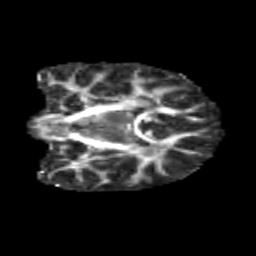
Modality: FA
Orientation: coronal
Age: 9
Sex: female
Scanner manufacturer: siemens
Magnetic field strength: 3 T
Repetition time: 3.8 s
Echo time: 0.07 s